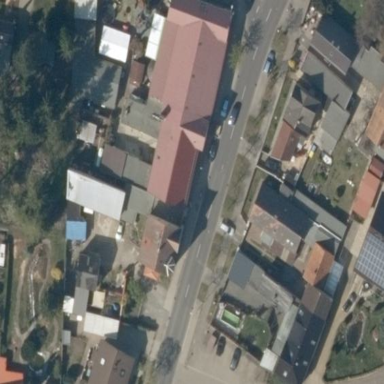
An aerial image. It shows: Restaurant in building.